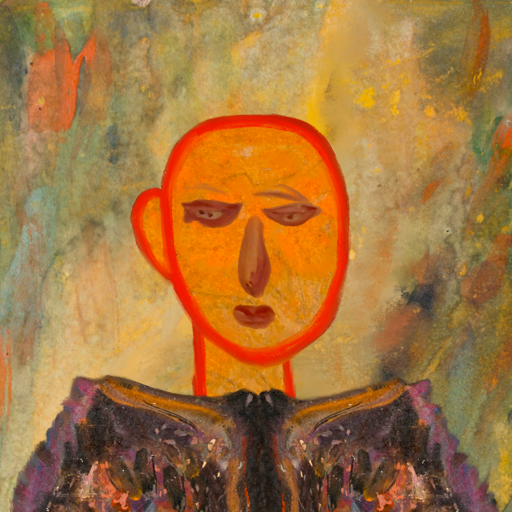
Background: Comrade, Head And Neck Front: Sisters, Face Front: Pious_Lady, Bust: Gypsy_Queen, Hair Front: Blank, Head Accessory: Blank, Second Necklace: Blank, Necklace: Blank, Baby: Blank